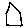
Label: house